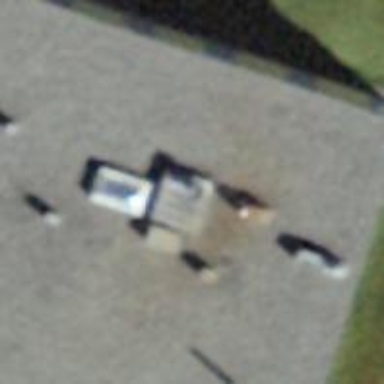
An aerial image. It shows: Building with tile roof.